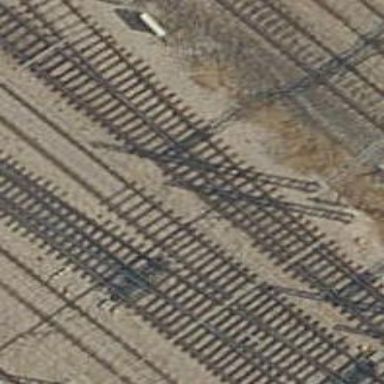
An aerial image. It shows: Railway track with contact lines for electrification.